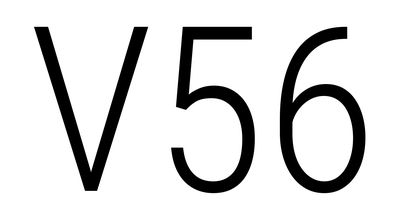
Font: Roboto_Condensed_Light